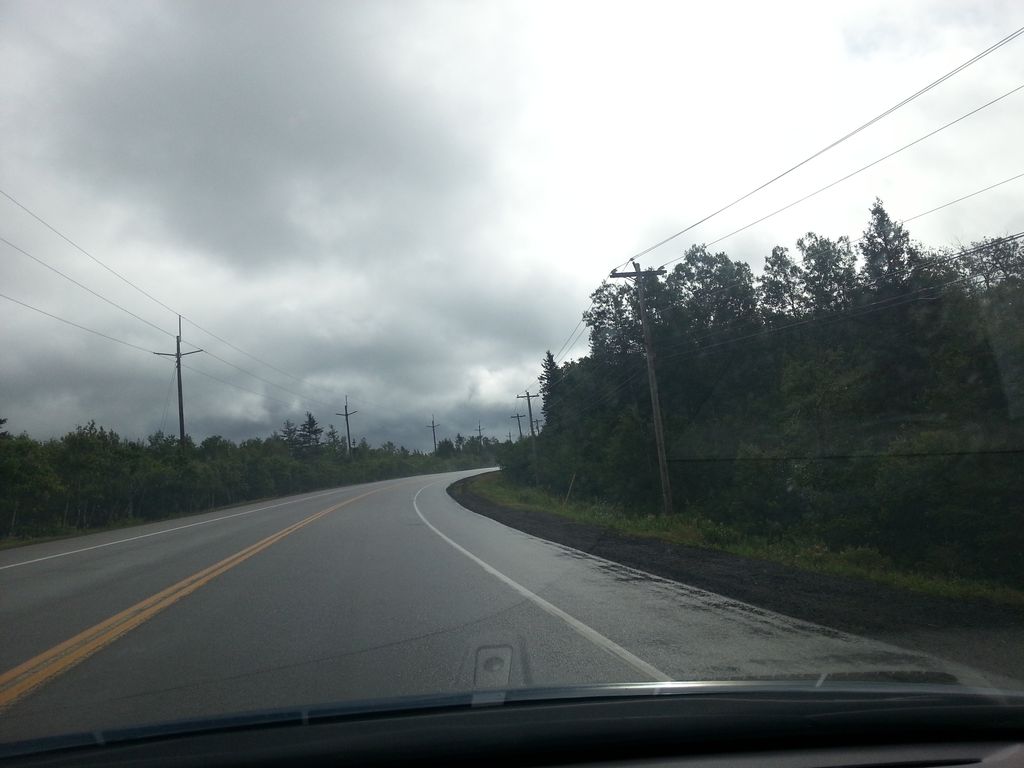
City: charlottetown